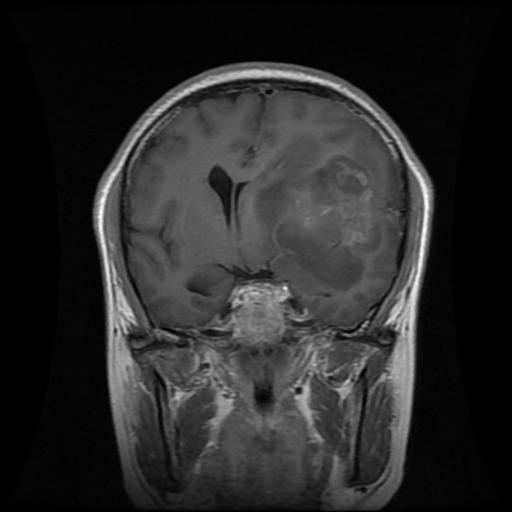
Label: glioma